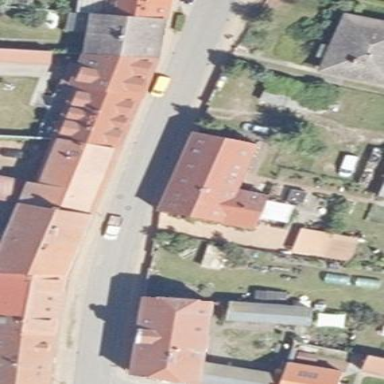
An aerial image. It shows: Residential building.